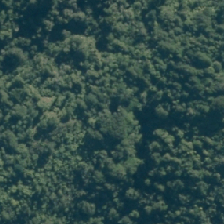
Land cover: indigenous_forest